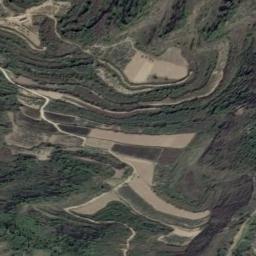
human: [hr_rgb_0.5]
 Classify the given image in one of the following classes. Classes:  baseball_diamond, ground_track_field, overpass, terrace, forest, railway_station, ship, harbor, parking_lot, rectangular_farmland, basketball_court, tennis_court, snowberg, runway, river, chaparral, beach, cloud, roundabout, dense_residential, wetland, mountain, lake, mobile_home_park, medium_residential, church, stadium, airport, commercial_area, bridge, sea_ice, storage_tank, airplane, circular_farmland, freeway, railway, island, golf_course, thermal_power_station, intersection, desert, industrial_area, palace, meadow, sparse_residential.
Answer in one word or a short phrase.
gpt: terrace